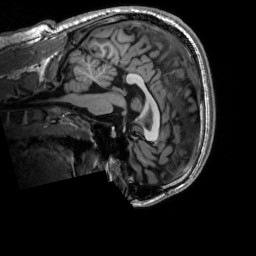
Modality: T1w
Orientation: sagittal
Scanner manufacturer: siemens
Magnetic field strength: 3 T
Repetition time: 2.3 s
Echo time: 0.00302 s